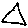
Label: triangle